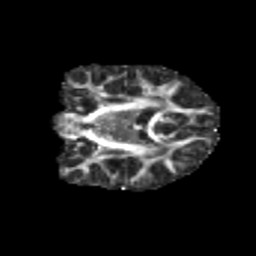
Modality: FA
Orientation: coronal
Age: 12
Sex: male
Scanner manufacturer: siemens
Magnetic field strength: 3 T
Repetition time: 3.8 s
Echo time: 0.07 s